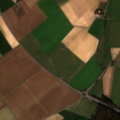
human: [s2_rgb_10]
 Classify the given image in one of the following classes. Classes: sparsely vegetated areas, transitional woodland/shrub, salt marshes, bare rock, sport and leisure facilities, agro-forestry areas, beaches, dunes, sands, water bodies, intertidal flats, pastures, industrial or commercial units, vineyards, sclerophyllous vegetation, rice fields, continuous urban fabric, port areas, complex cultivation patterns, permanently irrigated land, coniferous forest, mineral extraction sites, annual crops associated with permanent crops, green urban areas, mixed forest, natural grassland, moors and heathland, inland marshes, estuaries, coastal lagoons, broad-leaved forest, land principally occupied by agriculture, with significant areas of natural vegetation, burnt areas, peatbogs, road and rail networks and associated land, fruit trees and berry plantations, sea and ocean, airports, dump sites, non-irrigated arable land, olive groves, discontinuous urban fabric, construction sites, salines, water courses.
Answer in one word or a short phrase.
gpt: non-irrigated arable land, pastures, broad-leaved forest